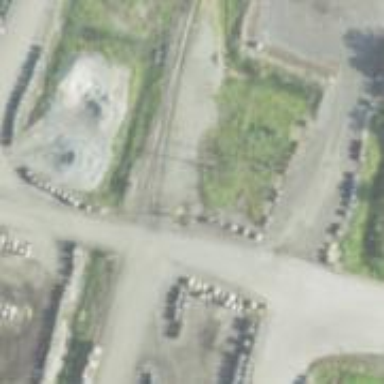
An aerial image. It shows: Railway level crossing.